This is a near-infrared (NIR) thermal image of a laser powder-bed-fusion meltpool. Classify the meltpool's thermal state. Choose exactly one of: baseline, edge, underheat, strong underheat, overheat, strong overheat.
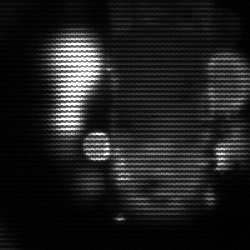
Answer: strong underheat